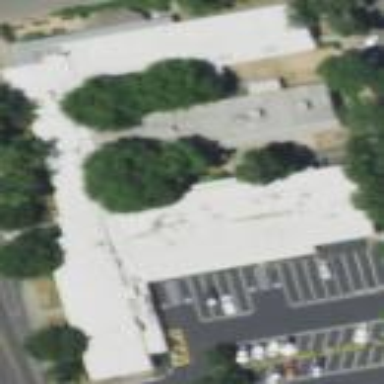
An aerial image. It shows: Office building.